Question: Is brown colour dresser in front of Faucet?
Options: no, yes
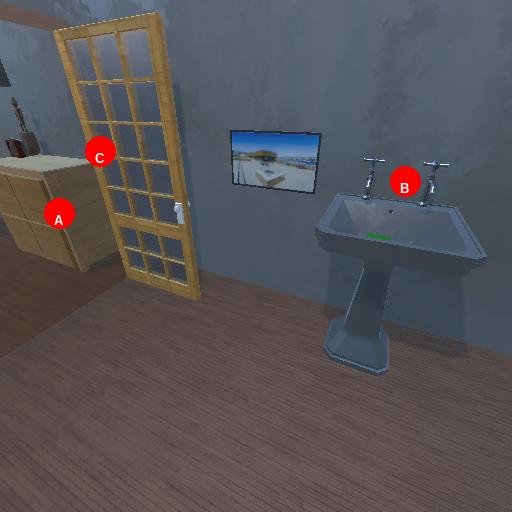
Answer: no